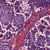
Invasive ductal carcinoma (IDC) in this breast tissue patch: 1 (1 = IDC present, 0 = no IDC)